Question: I'm trying to use the new notifications interface. I've added 3 buttons to the notifications, and I want to save something to my database once each of them is clicked.
The notification itself works well and is shown when called, I just don't know how to capture each of the three different button clicks.
I'm using a 'BroadcastReceiver' to catch the clicks, but I don't know how to tell which button was clicked.
This is the code of 'AddAction'(I've excluded the rest of the notification, as its working well) -
'''
//Yes intent
Intent yesReceive = new Intent();
yesReceive.setAction(CUSTOM_INTENT);
Bundle yesBundle = new Bundle();
yesBundle.putInt("userAnswer", 1);//This is the value I want to pass
yesReceive.putExtras(yesBundle);
PendingIntent pendingIntentYes = PendingIntent.getBroadcast(this, 12345, yesReceive, PendingIntent.FLAG_UPDATE_CURRENT);
mBuilder.addAction(R.drawable.calendar_v, "Yes", pendingIntentYes);
//Maybe intent
Intent maybeReceive = new Intent();
maybeReceive.setAction(CUSTOM_INTENT);
Bundle maybeBundle = new Bundle();
maybeBundle.putInt("userAnswer", 3);//This is the value I want to pass
maybeReceive.putExtras(maybeBundle);
PendingIntent pendingIntentMaybe = PendingIntent.getBroadcast(this, 12345, maybeReceive, PendingIntent.FLAG_UPDATE_CURRENT);
mBuilder.addAction(R.drawable.calendar_question, "Partly", pendingIntentMaybe);
//No intent
Intent noReceive = new Intent();
noReceive.setAction(CUSTOM_INTENT);
Bundle noBundle = new Bundle();
noBundle.putInt("userAnswer", 2);//This is the value I want to pass
noReceive.putExtras(noBundle);
PendingIntent pendingIntentNo = PendingIntent.getBroadcast(this, 12345, noReceive, PendingIntent.FLAG_UPDATE_CURRENT);
mBuilder.addAction(R.drawable.calendar_x, "No", pendingIntentNo);
'''
This is the code of the 'BroadcastReceiver'-
'''
public class AlarmReceiver extends BroadcastReceiver {
@Override
public void onReceive(Context context, Intent intent) {
Log.v("shuffTest","I Arrived!!!!");
//Toast.makeText(context, "Alarm worked!!", Toast.LENGTH_LONG).show();
Bundle answerBundle = intent.getExtras();
int userAnswer = answerBundle.getInt("userAnswer");
if(userAnswer == 1)
{
Log.v("shuffTest","Pressed YES");
}
else if(userAnswer == 2)
{
Log.v("shuffTest","Pressed NO");
}
else if(userAnswer == 3)
{
Log.v("shuffTest","Pressed MAYBE");
}
}
}
'''
I've registered the 'BroadcastReceiver' in the Manifest.
Also, I want to mention that the 'BroadcastReceiver' is called when I click one of the buttons in the notification, but the intent always includes an extra of '2'.
This is the notifcation iteslf -

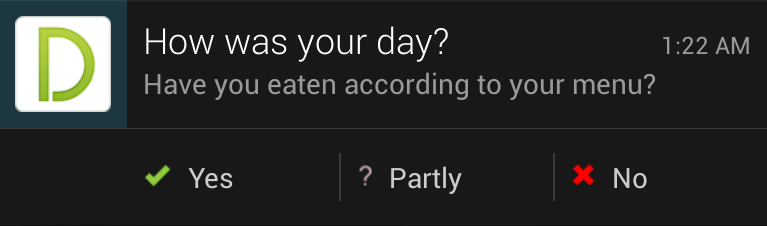
Answer: It's because you're using <URL> with Intents that have the same action
From the docs:
> if the described PendingIntent already exists, then keep it but its replace its extra data with what is in this new Intent.
When you specify 'pendingIntentMaybe' and 'pendingIntentNo', the system uses the 'PendingIntent' created for 'pendingIntentYes', but it overwrites the extras. Thus, all three variables refer to the same object, and the last extras specified were for 'pendingIntentNo'.
You should specify an alternative action for each 'Intent'. You can still have one 'BroadcastReceiver', and just have it intercept all three actions. This would be less confusing semantically as well :)
Your Notification poster:
'''
//Yes intent
Intent yesReceive = new Intent();
yesReceive.setAction(YES_ACTION);
PendingIntent pendingIntentYes = PendingIntent.getBroadcast(this, 12345, yesReceive, PendingIntent.FLAG_UPDATE_CURRENT);
mBuilder.addAction(R.drawable.calendar_v, "Yes", pendingIntentYes);
//Maybe intent
Intent maybeReceive = new Intent();
maybeReceive.setAction(MAYBE_ACTION);
PendingIntent pendingIntentMaybe = PendingIntent.getBroadcast(this, 12345, maybeReceive, PendingIntent.FLAG_UPDATE_CURRENT);
mBuilder.addAction(R.drawable.calendar_question, "Partly", pendingIntentMaybe);
//No intent
Intent noReceive = new Intent();
noReceive.setAction(NO_ACTION);
PendingIntent pendingIntentNo = PendingIntent.getBroadcast(this, 12345, noReceive, PendingIntent.FLAG_UPDATE_CURRENT);
mBuilder.addAction(R.drawable.calendar_x, "No", pendingIntentNo);
'''
Your receiver:
'''
@Override
public void onReceive(Context context, Intent intent) {
String action = intent.getAction();
if(YES_ACTION.equals(action)) {
Log.v("shuffTest","Pressed YES");
} else if(MAYBE_ACTION.equals(action)) {
Log.v("shuffTest","Pressed NO");
} else if(NO_ACTION.equals(action)) {
Log.v("shuffTest","Pressed MAYBE");
}
}
'''